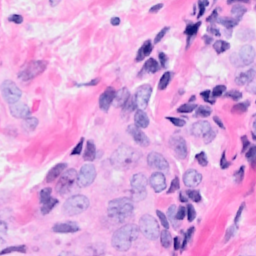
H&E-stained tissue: Breast